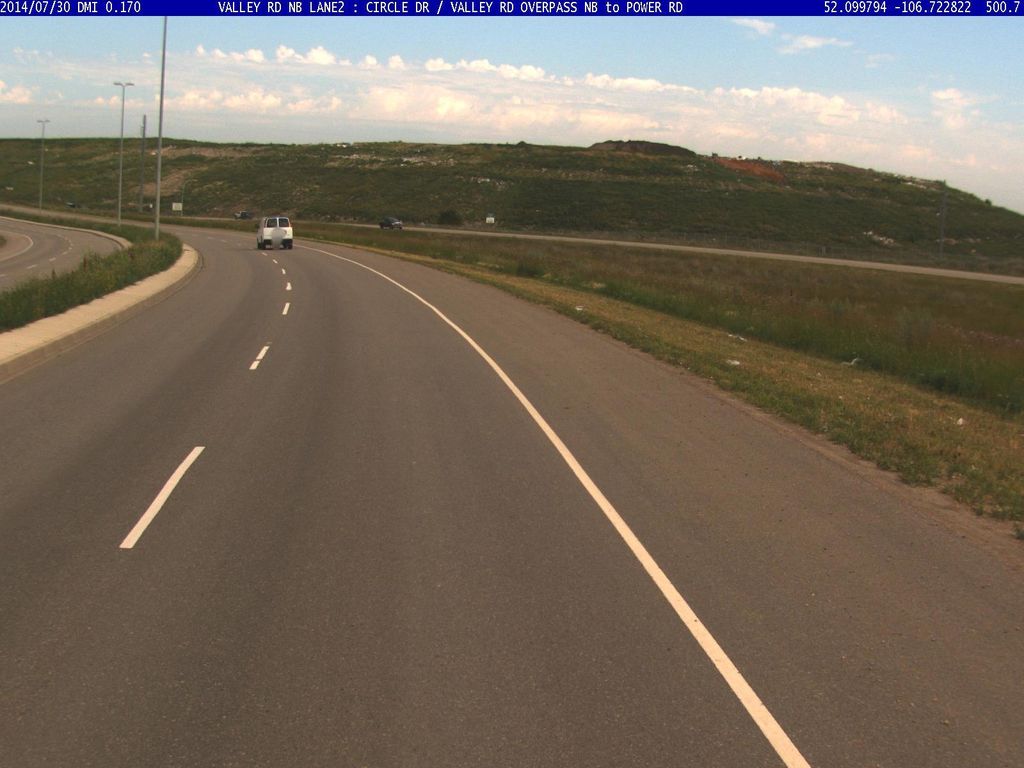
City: saskatoon